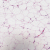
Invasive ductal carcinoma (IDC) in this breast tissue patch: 0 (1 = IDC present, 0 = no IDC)